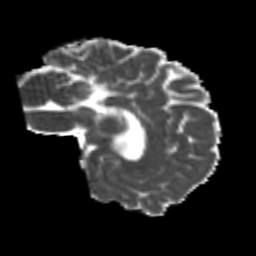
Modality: MD
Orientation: sagittal
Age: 26
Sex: male
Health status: healthy
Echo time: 0.074 s